Field crop: maize
Growth stage: 2
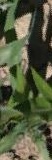
Species: maize